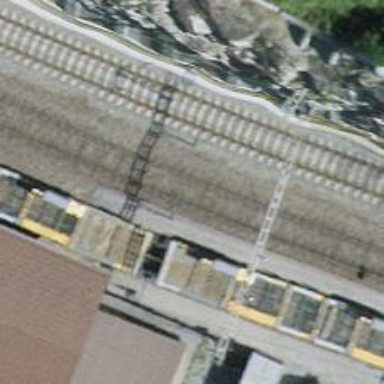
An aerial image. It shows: Railway track with contact line for electrification.